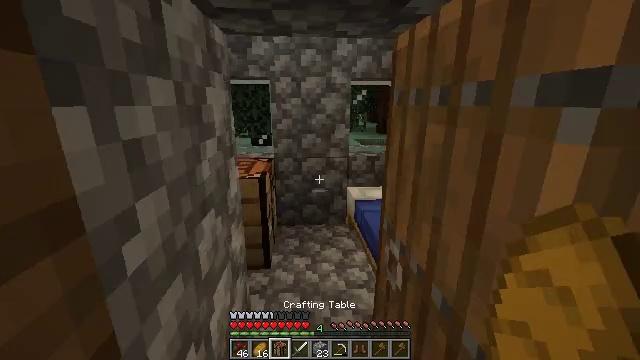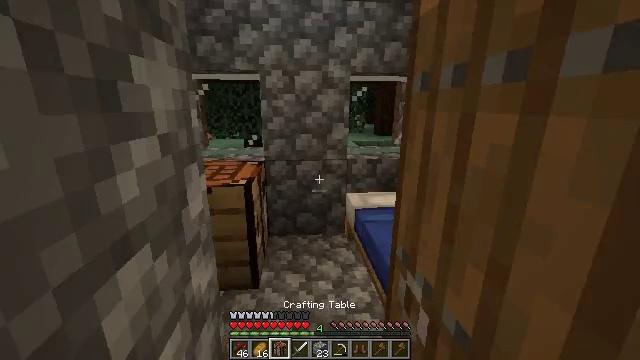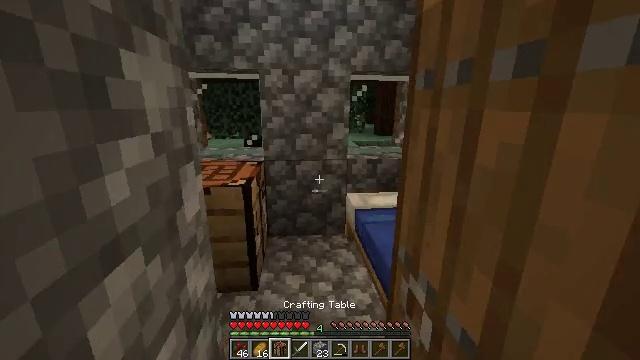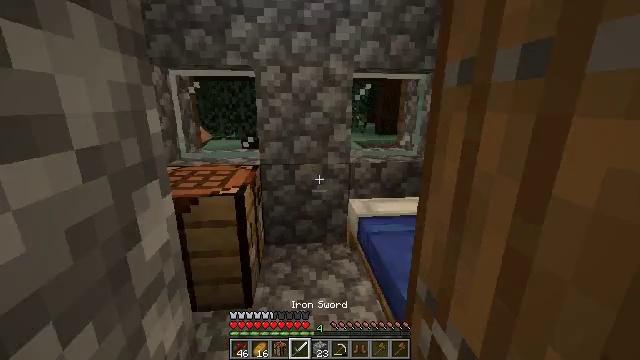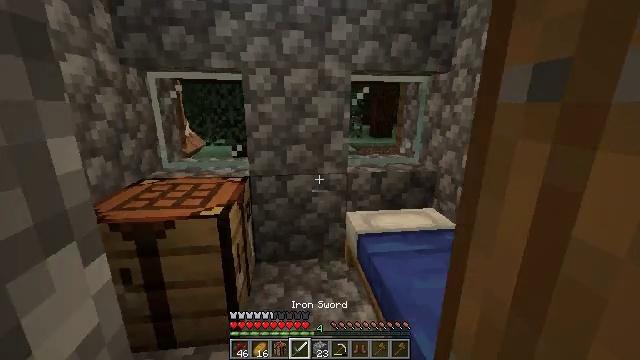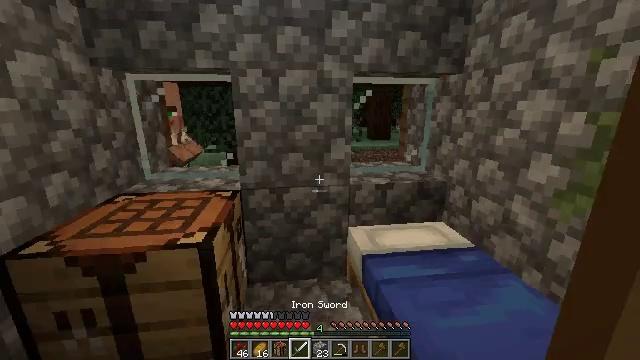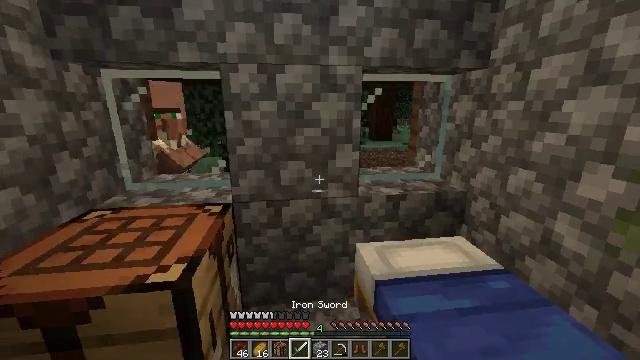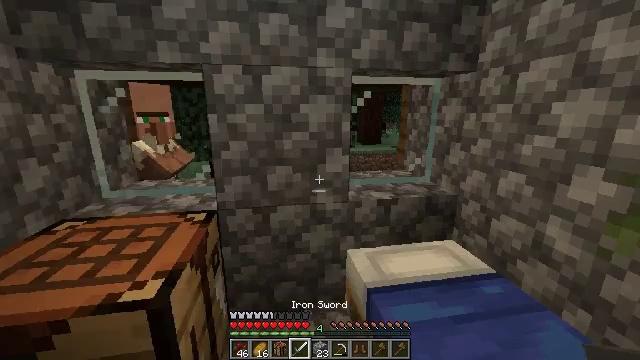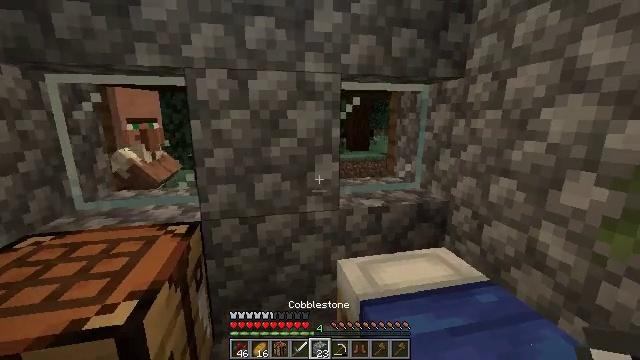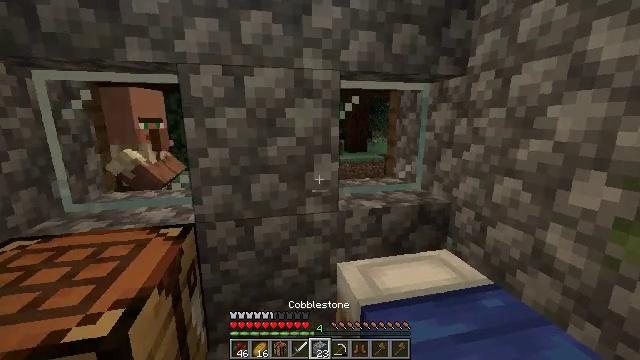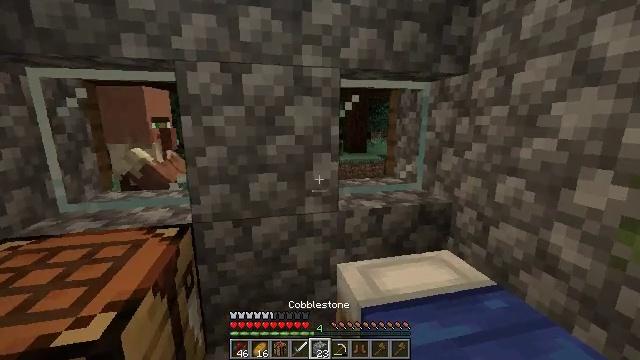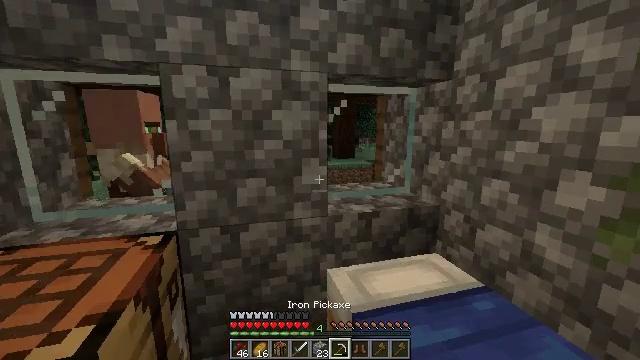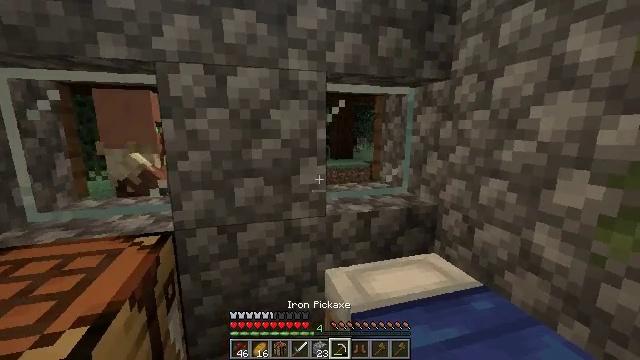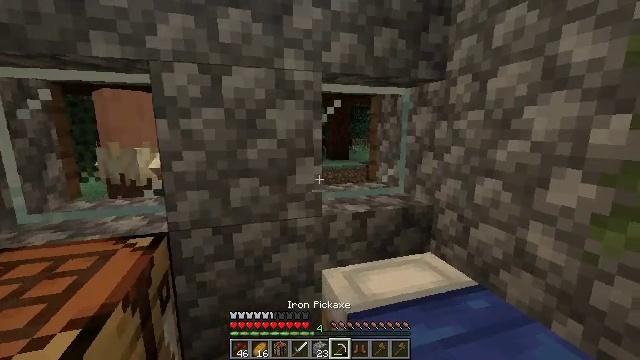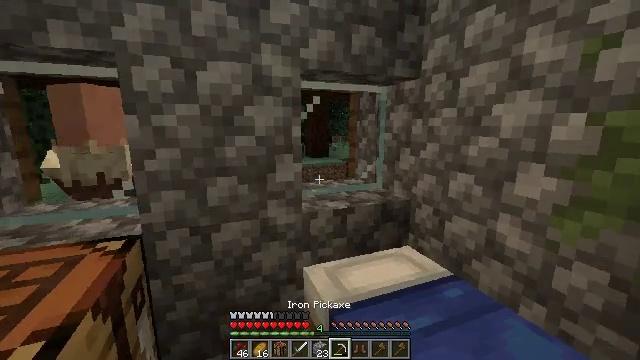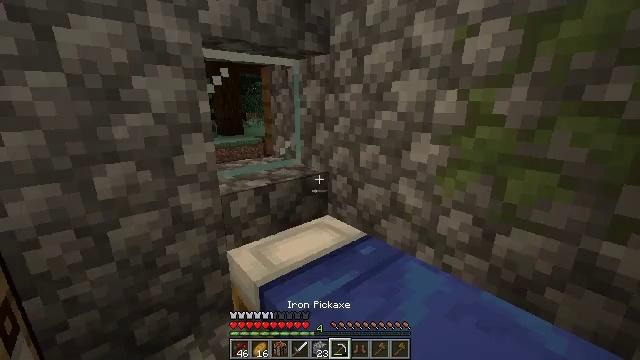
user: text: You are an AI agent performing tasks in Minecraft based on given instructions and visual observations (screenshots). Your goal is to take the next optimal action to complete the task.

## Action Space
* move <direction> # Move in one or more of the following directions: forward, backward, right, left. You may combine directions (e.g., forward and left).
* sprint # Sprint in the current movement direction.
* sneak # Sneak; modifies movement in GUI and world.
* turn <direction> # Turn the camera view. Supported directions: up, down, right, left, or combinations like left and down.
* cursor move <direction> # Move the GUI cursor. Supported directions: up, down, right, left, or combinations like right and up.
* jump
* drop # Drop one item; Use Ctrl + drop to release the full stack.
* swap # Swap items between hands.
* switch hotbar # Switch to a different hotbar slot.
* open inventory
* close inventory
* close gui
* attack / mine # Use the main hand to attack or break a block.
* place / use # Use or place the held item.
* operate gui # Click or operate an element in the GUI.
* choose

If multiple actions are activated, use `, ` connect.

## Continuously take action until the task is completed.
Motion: motion action
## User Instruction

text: Retrieve the blue bed from the ground.
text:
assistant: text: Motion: move forward
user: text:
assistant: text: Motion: move forward
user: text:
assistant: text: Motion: move forward
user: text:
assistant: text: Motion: move forward, turn right
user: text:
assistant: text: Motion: move forward
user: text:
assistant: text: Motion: move forward
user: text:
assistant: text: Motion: turn right
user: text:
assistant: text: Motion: turn right and up
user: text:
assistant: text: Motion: no_op
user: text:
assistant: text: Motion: no_op
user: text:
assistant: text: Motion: turn right and up
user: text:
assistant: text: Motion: no_op
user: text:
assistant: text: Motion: no_op
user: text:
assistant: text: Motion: turn right
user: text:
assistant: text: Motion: turn right and down
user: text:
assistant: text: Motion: turn right and down
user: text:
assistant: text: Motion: turn down
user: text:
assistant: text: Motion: turn down
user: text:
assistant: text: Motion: turn right and down
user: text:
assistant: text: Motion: turn down
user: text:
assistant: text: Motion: turn down
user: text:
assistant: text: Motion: no_op
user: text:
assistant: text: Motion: turn left and up
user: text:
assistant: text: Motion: turn left, attack / mine
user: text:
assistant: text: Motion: attack / mine
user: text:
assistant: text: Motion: attack / mine
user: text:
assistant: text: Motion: attack / mine
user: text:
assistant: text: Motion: attack / mine
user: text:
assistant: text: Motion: attack / mine
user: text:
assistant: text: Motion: attack / mine